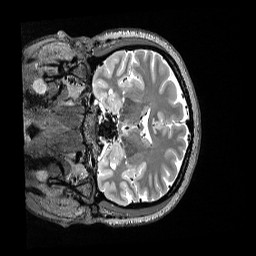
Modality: T2w
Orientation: coronal
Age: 47
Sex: female
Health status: ill
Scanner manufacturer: siemens
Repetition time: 3.2 s